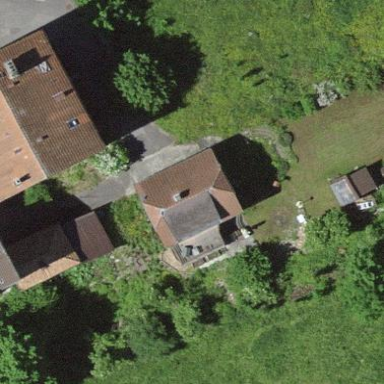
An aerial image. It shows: Residential building.